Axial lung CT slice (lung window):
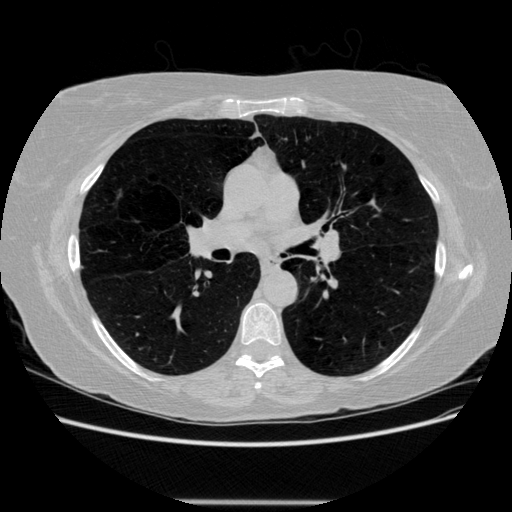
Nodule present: no